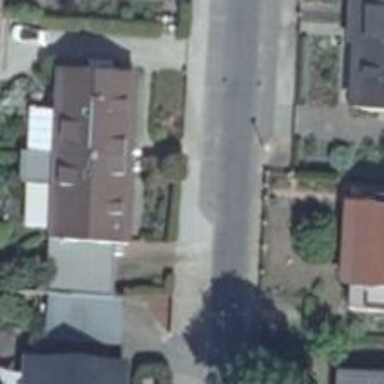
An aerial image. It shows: Asphalt sidewalk along the footway.